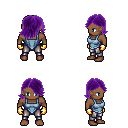
a pixel art fantasy rpg character, male body template, human, dark skin, blue vest, metal pants, purple swoop hairstyle, gold gloves, four views (front, back, left, right), 2x2 character sprite sheet, small pixel art, hard edges, no anti-aliasing